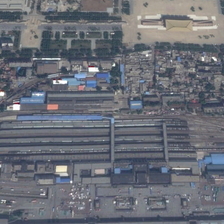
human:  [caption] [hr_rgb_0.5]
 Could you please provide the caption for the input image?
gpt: many buildings and some green trees are in one side of a railway station .

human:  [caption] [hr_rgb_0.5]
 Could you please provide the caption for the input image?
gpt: many buildings and some green trees are in one side of a railway station .

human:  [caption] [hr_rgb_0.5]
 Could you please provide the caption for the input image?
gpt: many buildings and some green trees are in one side of a railway station .

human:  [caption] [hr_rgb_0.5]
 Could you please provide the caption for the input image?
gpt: many buildings and some green trees are in one side of a railway station .

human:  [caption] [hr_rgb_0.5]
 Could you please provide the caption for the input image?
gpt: many buildings and some green trees are in one side of a railway station .